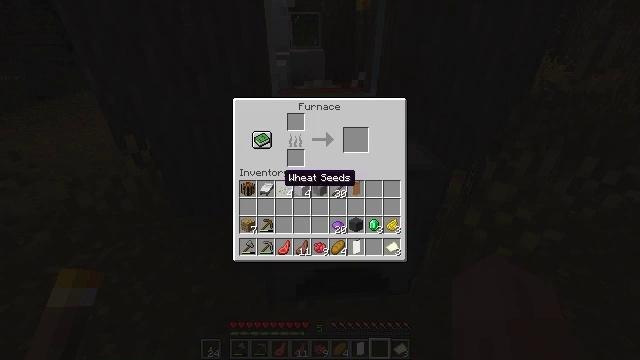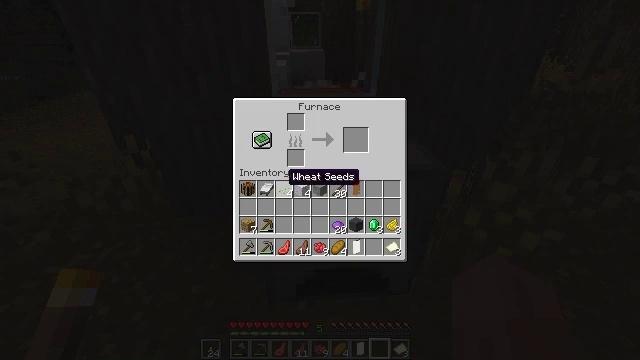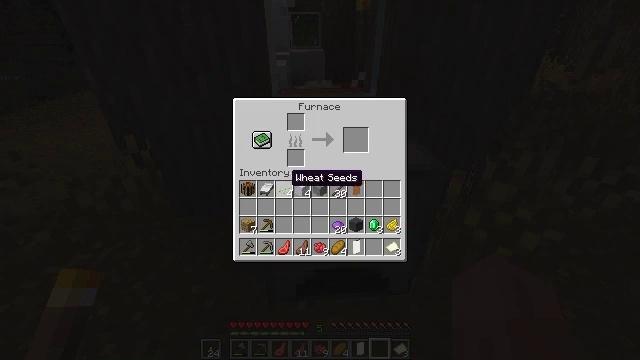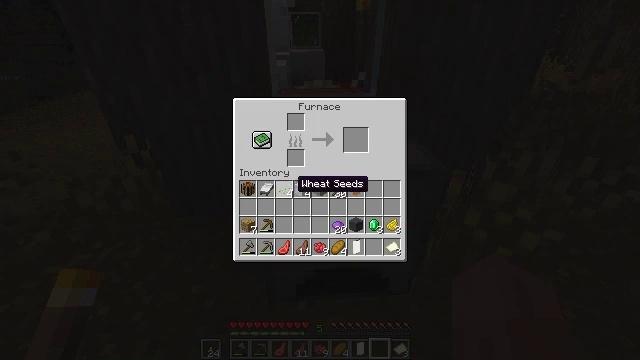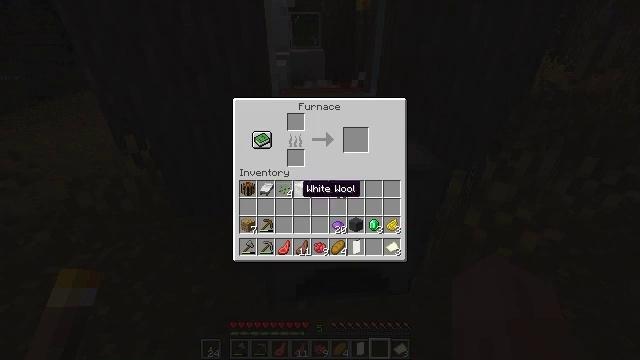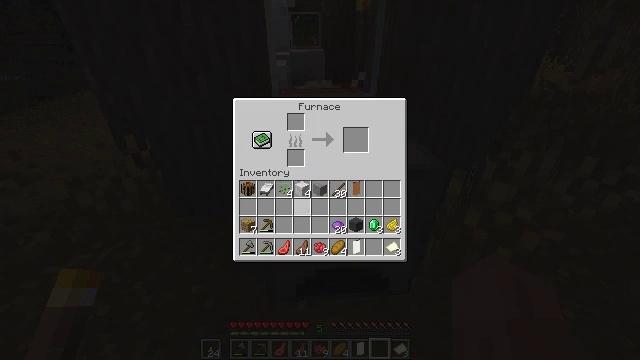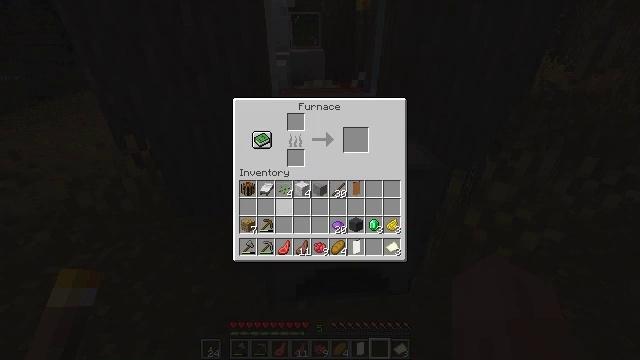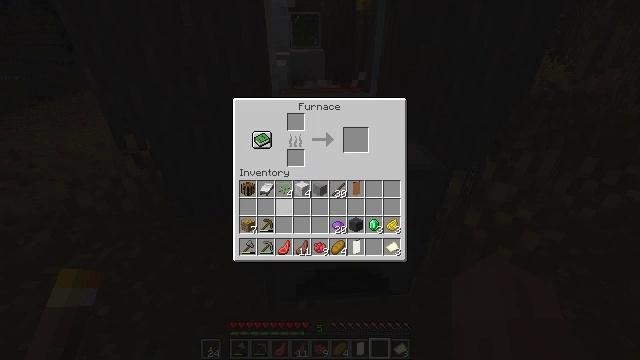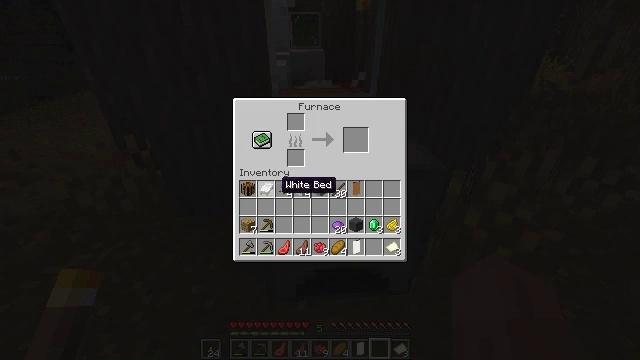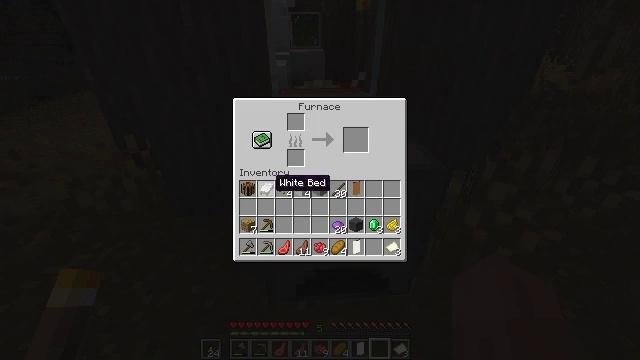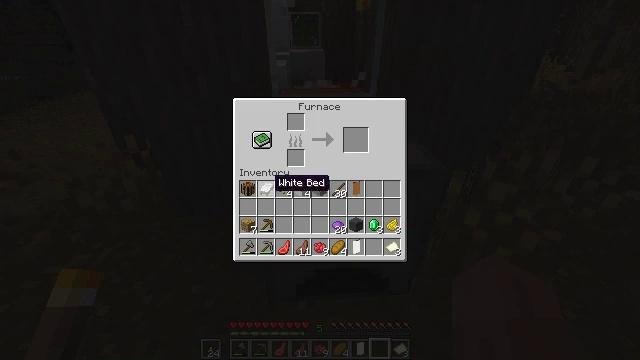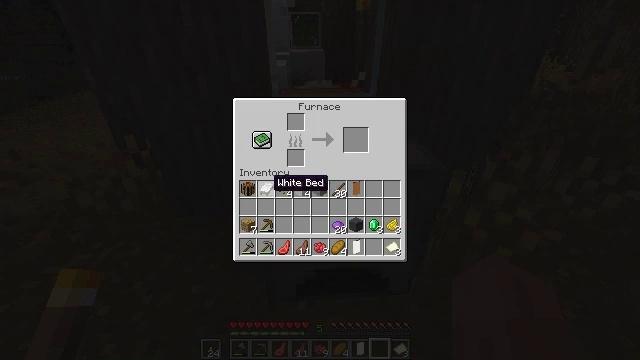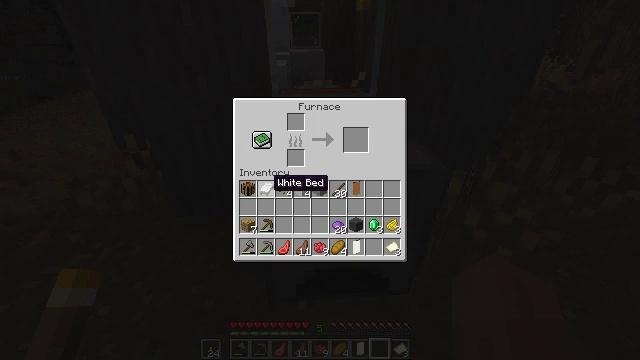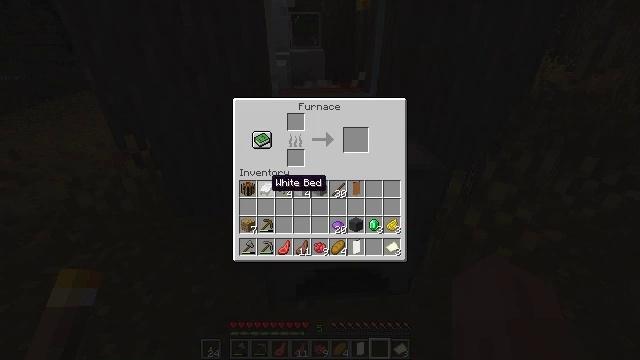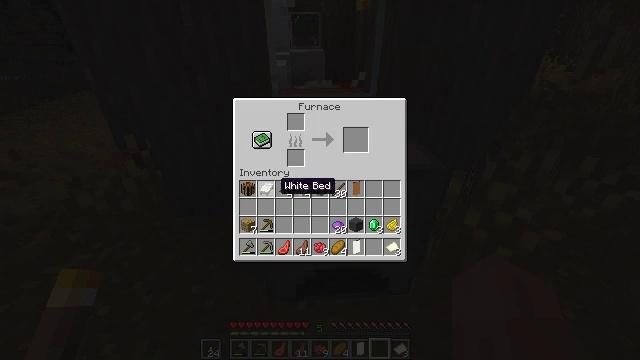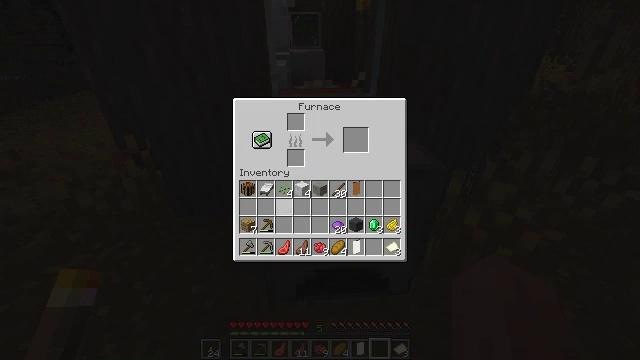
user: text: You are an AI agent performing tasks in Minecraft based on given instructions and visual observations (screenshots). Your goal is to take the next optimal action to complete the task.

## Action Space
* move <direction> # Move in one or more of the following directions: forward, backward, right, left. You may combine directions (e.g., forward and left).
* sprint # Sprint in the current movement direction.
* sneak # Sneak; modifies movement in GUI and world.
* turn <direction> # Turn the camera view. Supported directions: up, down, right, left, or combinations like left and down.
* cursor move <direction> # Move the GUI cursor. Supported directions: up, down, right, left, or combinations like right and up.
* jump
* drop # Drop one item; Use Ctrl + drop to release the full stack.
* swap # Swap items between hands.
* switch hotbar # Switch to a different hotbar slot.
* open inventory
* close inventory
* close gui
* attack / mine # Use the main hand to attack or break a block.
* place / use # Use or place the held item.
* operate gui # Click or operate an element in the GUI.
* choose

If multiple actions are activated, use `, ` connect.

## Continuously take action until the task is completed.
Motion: motion action
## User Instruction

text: Retrieve the brown wall banner from the wall.
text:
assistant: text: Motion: sneak
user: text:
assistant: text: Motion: sneak
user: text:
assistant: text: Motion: sneak
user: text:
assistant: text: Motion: sneak
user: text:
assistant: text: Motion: sneak, cursor move down
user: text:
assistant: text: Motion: sneak
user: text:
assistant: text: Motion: sneak, cursor move left
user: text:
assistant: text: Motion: sneak, cursor move left
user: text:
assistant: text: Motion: sneak
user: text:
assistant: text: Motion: sneak
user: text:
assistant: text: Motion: sneak
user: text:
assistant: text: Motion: sneak
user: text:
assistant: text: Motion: sneak
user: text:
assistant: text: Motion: sneak, cursor move right
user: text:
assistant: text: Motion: sneak, cursor move right and down
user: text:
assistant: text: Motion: sneak, cursor move right and down
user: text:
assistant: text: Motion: sneak, cursor move right and down
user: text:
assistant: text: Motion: sneak, cursor move down
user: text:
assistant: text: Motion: sneak, cursor move right and down
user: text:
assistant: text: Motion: sneak
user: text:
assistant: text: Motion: sneak
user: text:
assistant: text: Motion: sneak
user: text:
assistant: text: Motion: sneak
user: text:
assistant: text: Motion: sneak
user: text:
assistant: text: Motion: sneak
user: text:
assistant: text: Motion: sneak
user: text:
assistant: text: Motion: sneak, cursor move left
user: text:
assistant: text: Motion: sneak, cursor move left
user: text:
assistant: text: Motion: sneak, cursor move left
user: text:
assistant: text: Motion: sneak